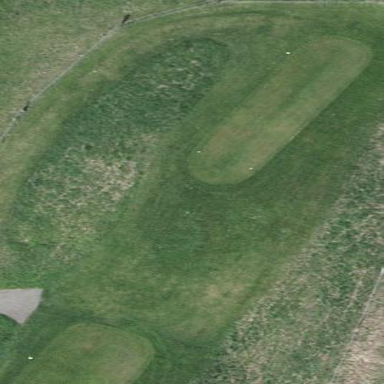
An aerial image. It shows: Golf tee on grassy land.